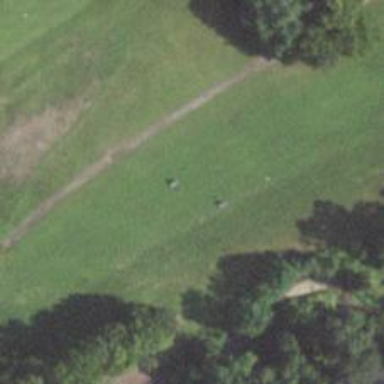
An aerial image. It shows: View of golf hole.